Question: A query for reading orders is very slow. I've tried a lot of things, but couldn't get a faster query. Below the query and the database tables. Of course, all the important fields have an index. I noticed that removing the group by function will speed it up, but grouping the query is important.
is there a better way for getting the orders? Thanks in advance.
'''
SELECT
orders.id AS orderId, orders.delivery_from, orders.delivery_to,
orders_products.product_id, orders_products.color_id, ,orders_products.size_id,
sum(orders_products.quantity) as quantity,
customers.id AS customerId, customers.name AS customerName,
products.name
FROM orders
INNER JOIN orders_products ON orders_products.order_id=orders.id
INNER JOIN customers ON customers.id=orders.customer_id
INNER JOIN products ON orders_products.product_id=products.id
LEFT JOIN orders_product_data ON orders_product_data.order_id=orders.id AND orders_product_data.product_id=orders_product.product_id AND orders_product_data.color_id=orders_product.color_id
WHERE orders.status='0' AND
(orders.delivery_from<='2014-05-05' AND orders.delivery_to>='2014-05-05') AND
((orders_products_data.delivery_from<='2014-05-05' || orders_products_data.delivery_to=0) AND (orders_products_data.delivery_from>='2014-05-05' || orders_products_data.delivery_to=0))
GROUP BY customer_id, product_id, color_id, size_id
'''
Customers
'''
CREATE TABLE IF NOT EXISTS 'customers' (
'id' int(11) NOT NULL AUTO_INCREMENT,
'name' varchar(90) NOT NULL DEFAULT '',
PRIMARY KEY ('id')
);
'''
Products
'''
CREATE TABLE IF NOT EXISTS 'products' (
'id' int(11) NOT NULL AUTO_INCREMENT,
'name' varchar(20) NOT NULL DEFAULT '',
PRIMARY KEY ('id')
);
'''
Orders
'''
CREATE TABLE IF NOT EXISTS 'orders' (
'id' int(11) NOT NULL AUTO_INCREMENT,
'customer_id' int(11) NOT NULL,
'delivery_from' date NOT NULL,
'delivery_to' date NOT NULL,
'status' int(1) NOT NULL DEFAULT '0',
PRIMARY KEY ('id')
);
'''
Products of the order
'''
CREATE TABLE IF NOT EXISTS 'orders_products' (
'id' int(11) NOT NULL AUTO_INCREMENT,
'order_id' int(11) NOT NULL DEFAULT '0',
'product_id' int(11) NOT NULL DEFAULT '0',
'color_id' int(11) NOT NULL DEFAULT '0',
'size_id' int(11) NOT NULL DEFAULT '0',
'quantity' int(11) NOT NULL DEFAULT '0',
PRIMARY KEY ('id')
);
'''
Color data. The tabel below stores for the combination order_id, product_id and color_id the delivery information since the delivery of products in different colors could change.
'''
CREATE TABLE IF NOT EXISTS 'orders_products_data' (
'id' int(11) NOT NULL AUTO_INCREMENT,
'order_id' int(11) NOT NULL DEFAULT '0',
'product_id' int(11) NOT NULL DEFAULT '0',
'color_id' int(11) NOT NULL DEFAULT '0',
'delivery_from' date NOT NULL,
'delivery_to' date NOT NULL,
PRIMARY KEY ('id')
);
'''
The explain query

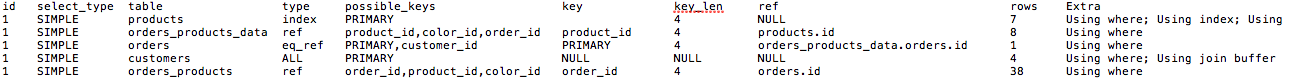
Answer: You have mentioned that you have indexes for all the important fields.
Just for your Info - Index should be prepared based on the access path rather than for important fields.
Check after replacing delivery_from between '...' and '...' for orders, orders_product_data and adding following index:
create index idx_orders_status_delivery_from_to on orders('status',delivery_from,delivery_to);